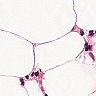
Metastatic tissue present: yes